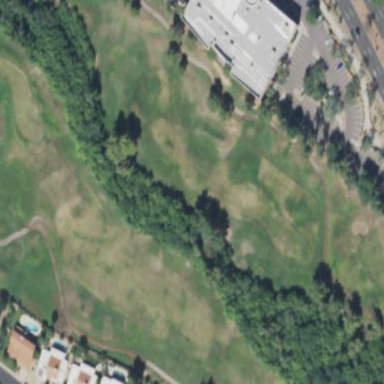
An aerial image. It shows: Grassy area designated as golf fairway.